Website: macys
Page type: billing-address
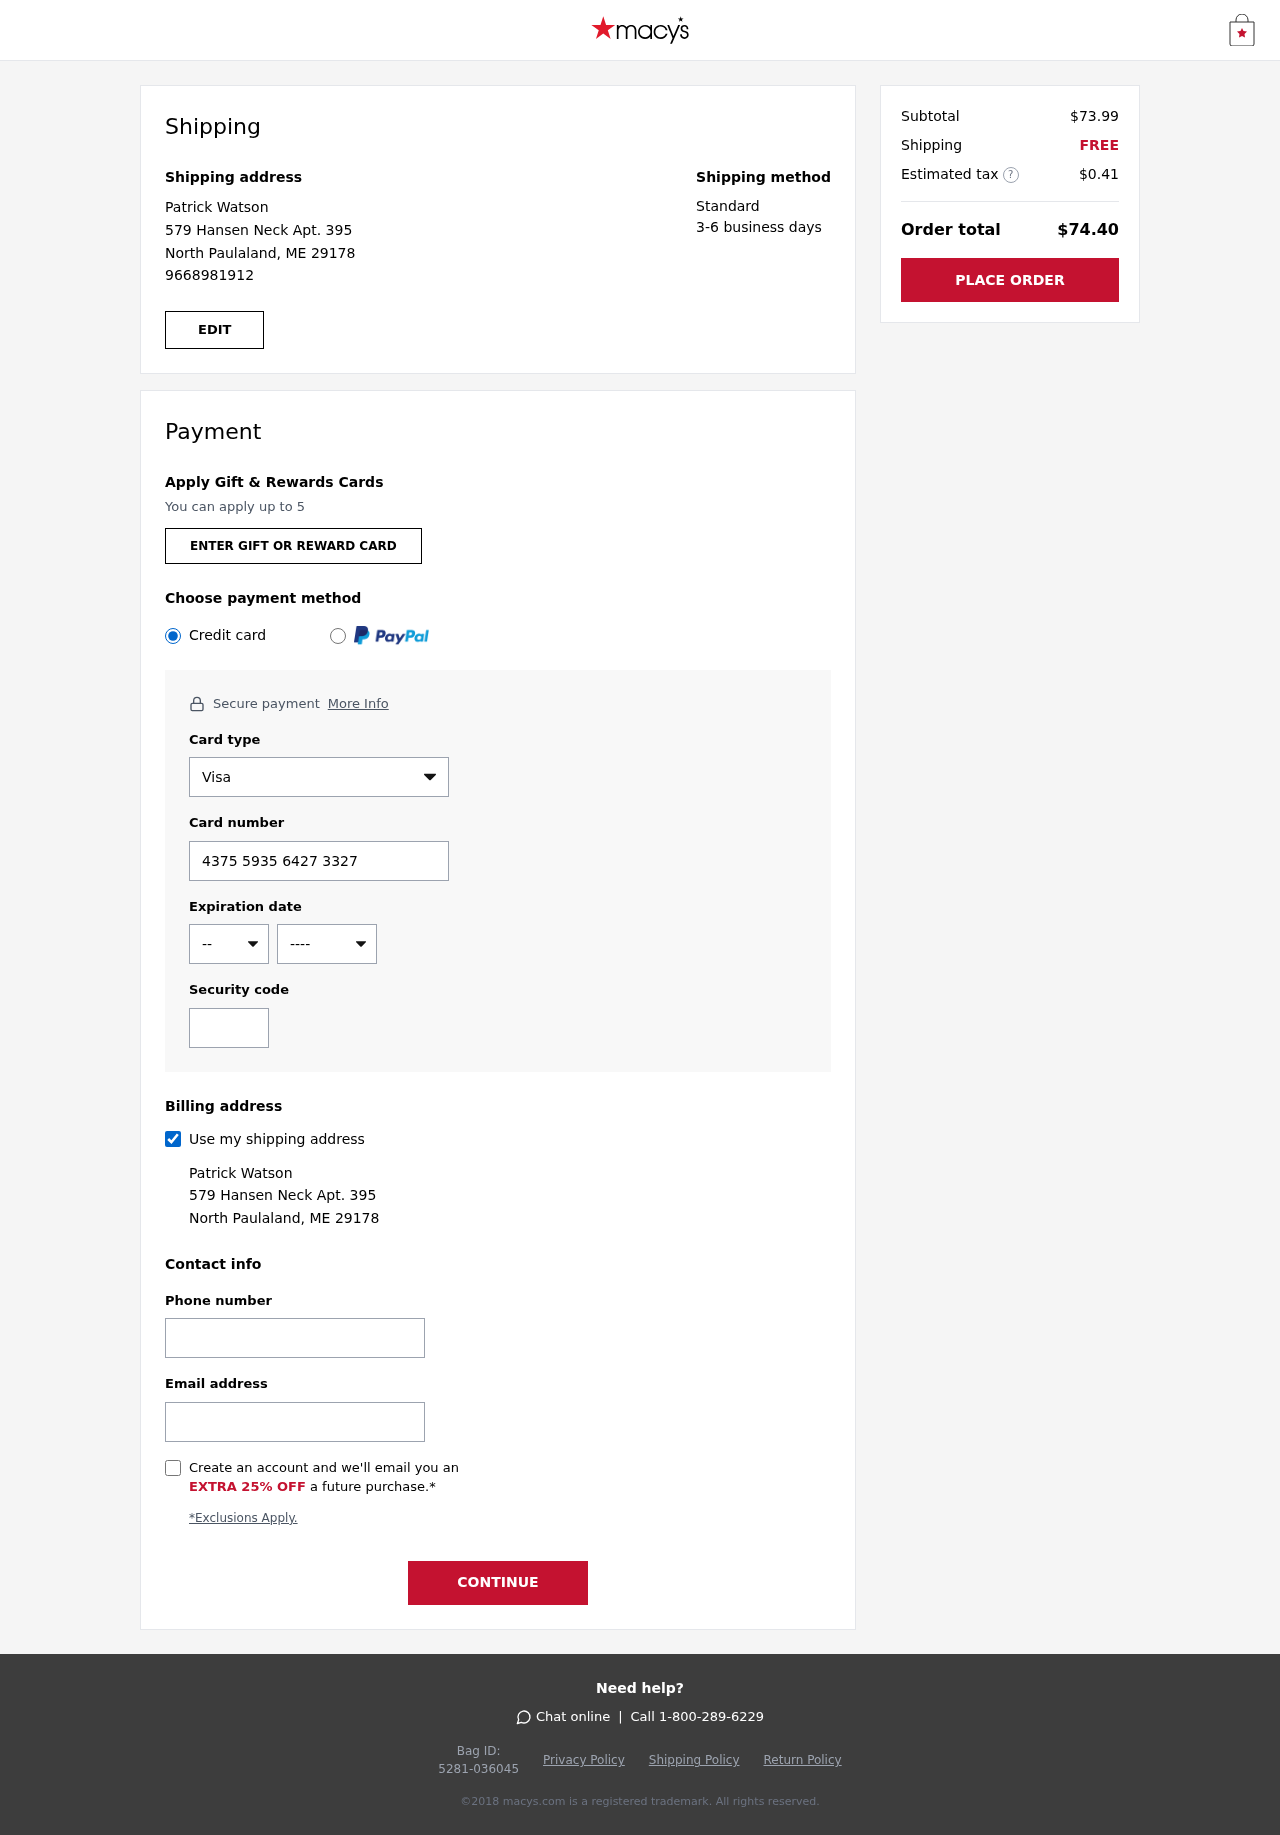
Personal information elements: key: PII_CARD_CVV
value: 525
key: PII_CARD_EXPIRY_MONTH
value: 05
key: PII_CARD_EXPIRY_YEAR
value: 29
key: PII_CARD_NUMBER
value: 4375 5935 6427 3327
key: PII_CARD_TYPE
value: Visa
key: PII_EMAIL
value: patrick_watson@gmail.com
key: PII_FULLNAME
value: Patrick Watson
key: PII_PHONE
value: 9668981912
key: PII_STREET
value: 579 Hansen Neck Apt. 395
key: PII_CITY_STATE_ZIP
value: North Paulaland, ME 29178
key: PII_FIRSTNAME
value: Patrick
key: PII_LASTNAME
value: Watson
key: PII_FULLNAME2
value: Patrick Watson
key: PII_FULLNAME3
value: Patrick Watson
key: PII_FIRSTNAME2
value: Patrick
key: PII_FIRSTNAME3
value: Patrick
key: PII_LASTNAME2
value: Watson
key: PII_LASTNAME3
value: Watson
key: PII_FIRSTNAME_DERIVED
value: Patrick
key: PII_LASTNAME_DERIVED
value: Watson
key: PII_FULLNAME_DERIVED
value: Patrick Watson
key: PII_NAME_FULL_DERIVED
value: Patrick Watson
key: PII_PHONE2
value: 9668981912
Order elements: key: ORDER_SUBTOTAL
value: $73.99
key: ORDER_SHIPPING_COST
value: FREE
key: ORDER_TAX
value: $0.41
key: ORDER_TOTAL
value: $74.40